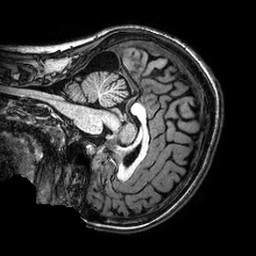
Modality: T1w
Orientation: sagittal
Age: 20
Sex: female